Interaction volume radius: 10 \u00c5
Interaction volume height: 25 \u00c5
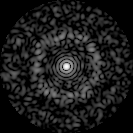
Disorder parameter: 0.8311